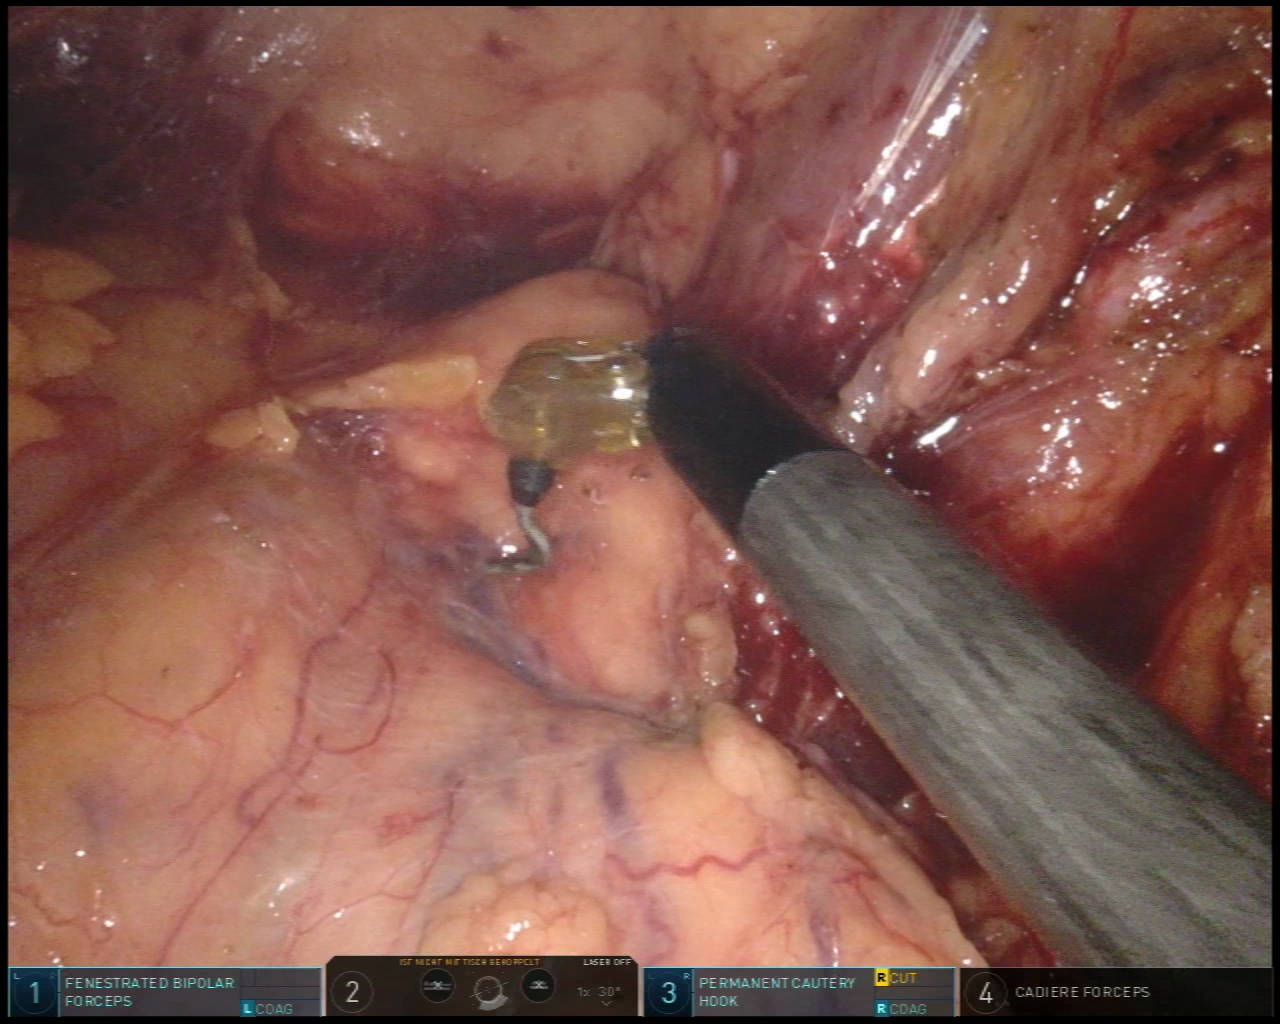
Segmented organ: ureter
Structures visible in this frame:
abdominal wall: no
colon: no
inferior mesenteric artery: no
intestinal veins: no
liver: no
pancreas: no
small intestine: no
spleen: no
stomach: no
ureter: yes
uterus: no
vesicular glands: no